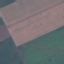
Label: AnnualCrop